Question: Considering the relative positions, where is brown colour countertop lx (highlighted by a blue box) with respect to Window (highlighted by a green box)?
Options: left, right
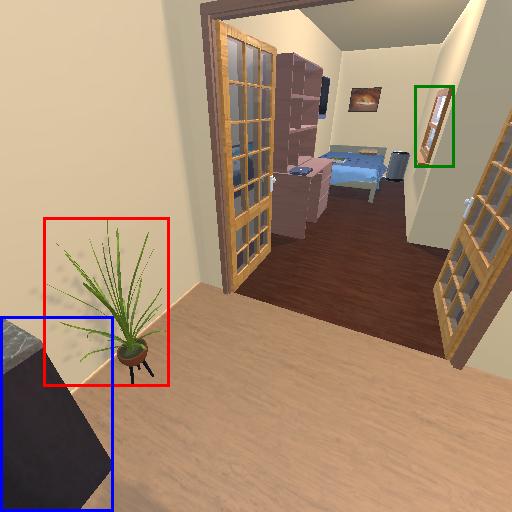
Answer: left